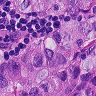
Metastatic tissue present: yes